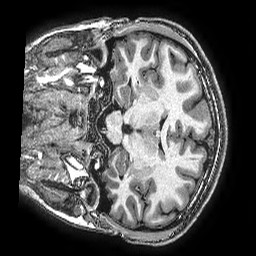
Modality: T1w
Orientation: coronal
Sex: male
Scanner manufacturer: ge
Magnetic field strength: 3 T
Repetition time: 0.0077 s
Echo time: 0.003436 s